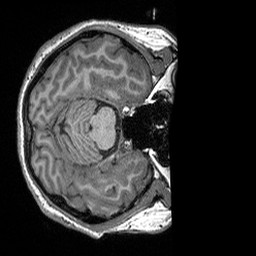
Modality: T1w
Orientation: axial
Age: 22
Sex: female
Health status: healthy
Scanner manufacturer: siemens
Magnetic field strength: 3 T
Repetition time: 2.3 s
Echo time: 0.00298 s